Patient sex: M
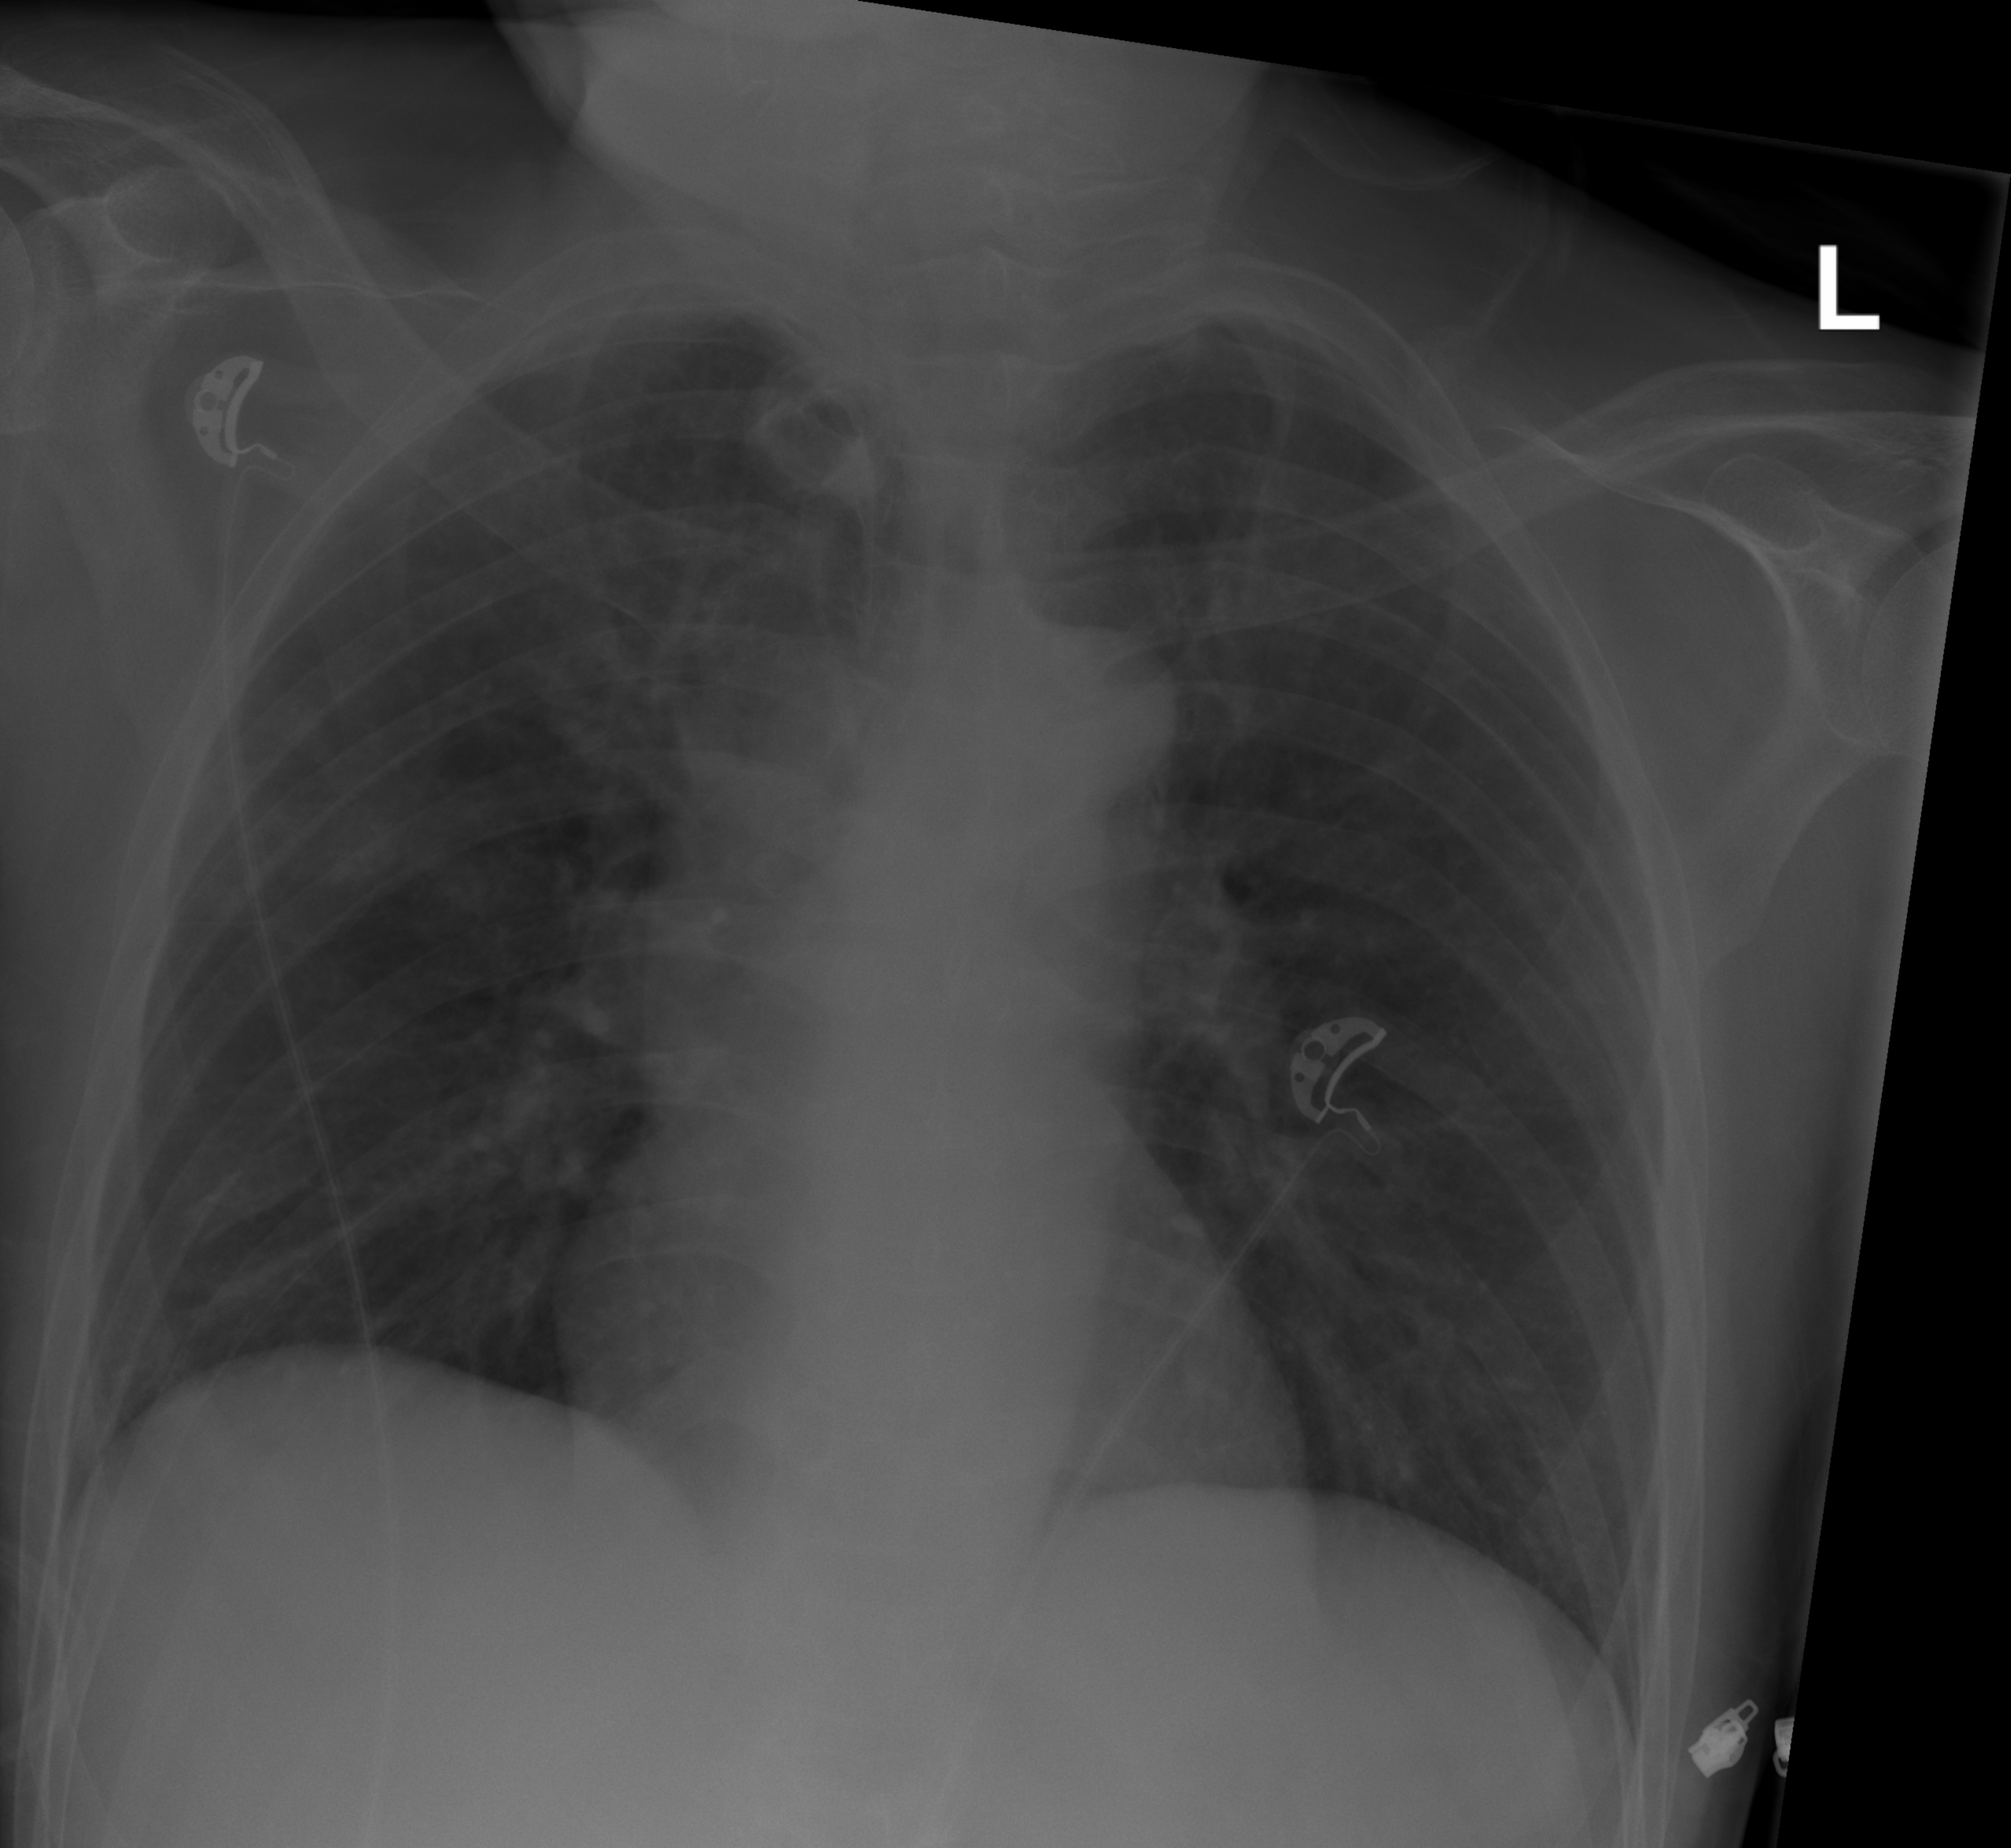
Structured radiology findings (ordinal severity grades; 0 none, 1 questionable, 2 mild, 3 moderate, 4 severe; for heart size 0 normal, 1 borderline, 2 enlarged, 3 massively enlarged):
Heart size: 0
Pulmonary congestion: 0
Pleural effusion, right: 0
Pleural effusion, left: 0
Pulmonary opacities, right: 1
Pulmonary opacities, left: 0
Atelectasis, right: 0
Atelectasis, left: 0